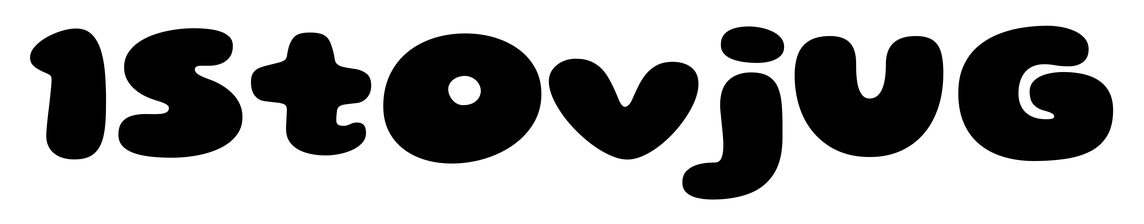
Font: Gluten_Black